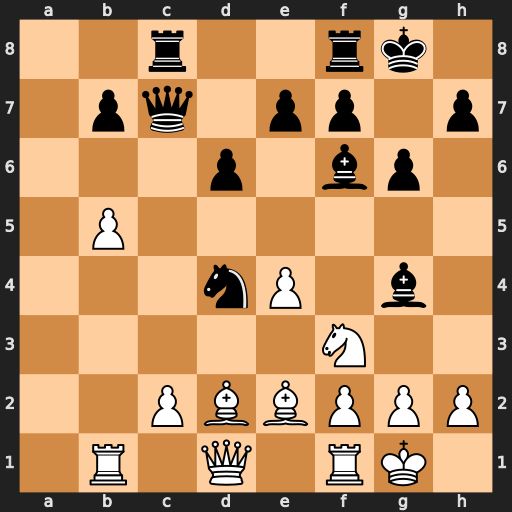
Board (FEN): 2r2rk1/1pq1pp1p/3p1bp1/1P6/3nP1b1/5N2/2PBBPPP/1R1Q1RK1
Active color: w
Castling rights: -
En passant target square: -
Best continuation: Nxd4 Bxe2 Nxe2